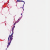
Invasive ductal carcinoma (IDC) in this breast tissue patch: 0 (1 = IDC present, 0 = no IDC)